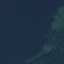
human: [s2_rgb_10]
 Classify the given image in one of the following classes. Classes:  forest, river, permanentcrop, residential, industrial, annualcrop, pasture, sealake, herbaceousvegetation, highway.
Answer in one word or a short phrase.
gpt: SeaLake